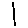
Label: line